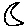
Label: moon